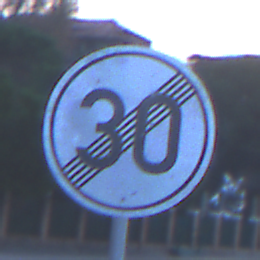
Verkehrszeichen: EndeGeschwindigkeit30
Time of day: Dawn
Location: Outdoor (Urban)
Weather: PartlyCloudy
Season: NotSpecified
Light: Natural